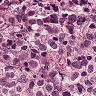
Metastatic tissue present: yes